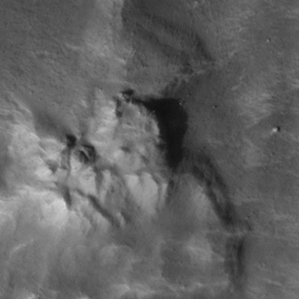
Label: non_frost